Aerial crown-view tile of a tropical tree (Barro Colorado Island, Panama), acquired 20250616:
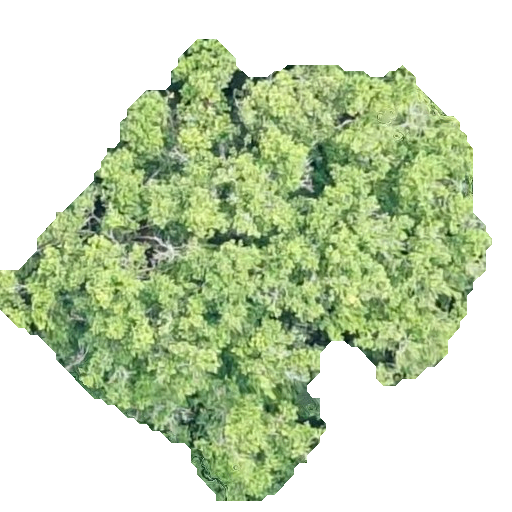
Species: Poulsenia armata
GBIF accepted scientific name: Poulsenia armata
Crown area: 199.178 m²